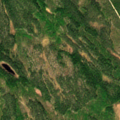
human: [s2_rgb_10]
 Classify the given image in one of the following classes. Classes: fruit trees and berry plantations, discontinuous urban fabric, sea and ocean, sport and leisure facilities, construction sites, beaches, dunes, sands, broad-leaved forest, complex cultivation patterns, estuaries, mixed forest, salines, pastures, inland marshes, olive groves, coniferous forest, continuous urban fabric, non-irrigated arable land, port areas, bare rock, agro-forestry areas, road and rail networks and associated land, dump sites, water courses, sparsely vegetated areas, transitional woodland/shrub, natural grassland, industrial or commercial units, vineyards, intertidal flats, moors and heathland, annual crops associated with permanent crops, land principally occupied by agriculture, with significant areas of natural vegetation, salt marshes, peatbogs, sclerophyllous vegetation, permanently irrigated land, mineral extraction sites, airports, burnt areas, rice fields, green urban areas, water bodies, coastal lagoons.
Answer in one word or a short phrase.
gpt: coniferous forest, mixed forest